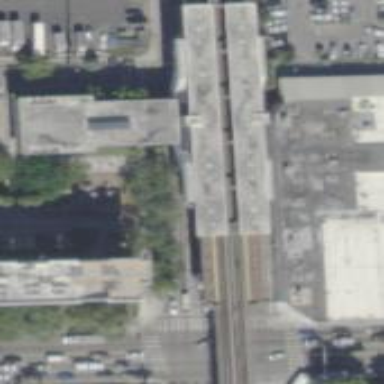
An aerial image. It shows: Train station building.